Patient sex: F
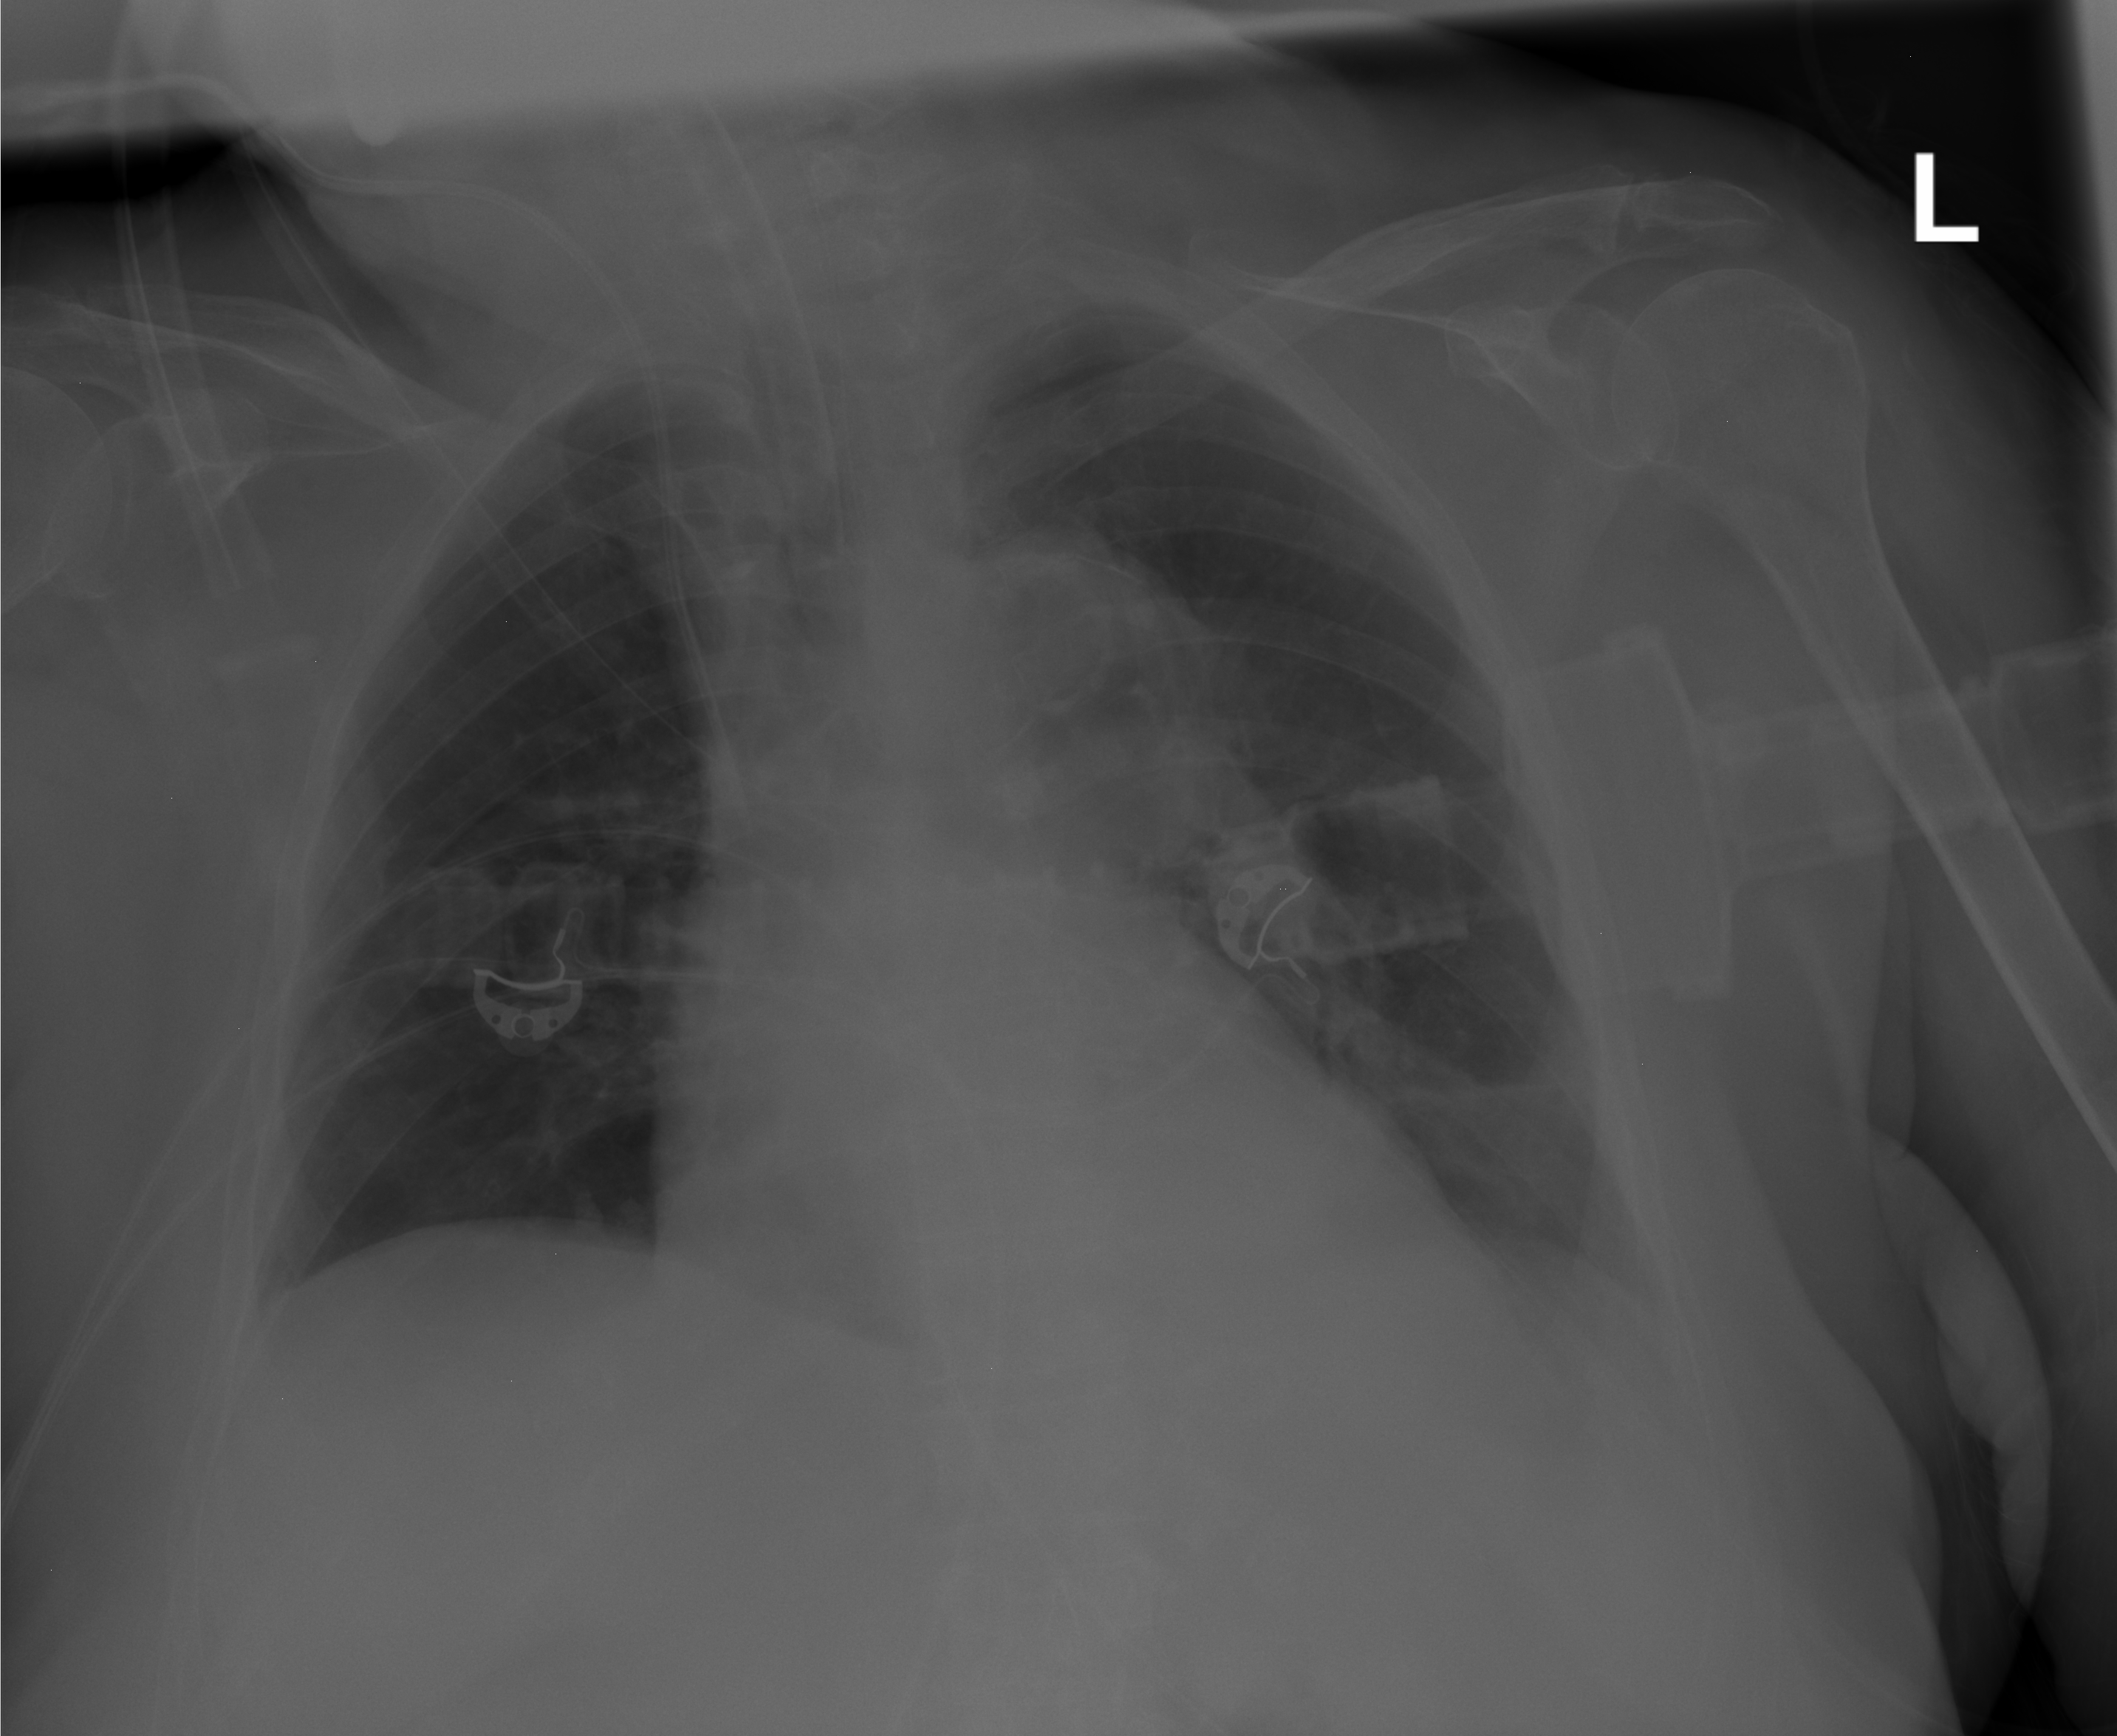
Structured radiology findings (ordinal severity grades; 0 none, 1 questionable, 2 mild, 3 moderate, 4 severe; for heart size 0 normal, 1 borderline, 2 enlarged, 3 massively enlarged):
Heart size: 0
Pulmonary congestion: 0
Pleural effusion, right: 0
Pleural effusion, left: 1
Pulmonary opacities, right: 0
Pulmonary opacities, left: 0
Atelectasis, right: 0
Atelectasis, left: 1